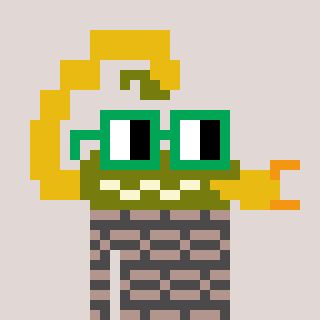
a pixel art character with square green glasses, a scorpion-shaped head and a grayscale-colored body on a warm background